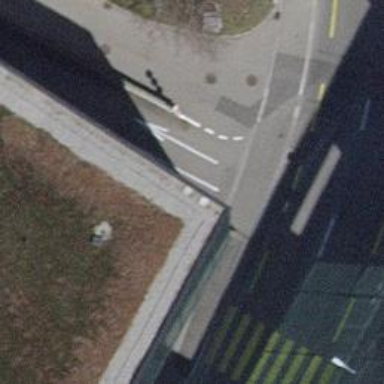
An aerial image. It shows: Sidewalk along the footway.